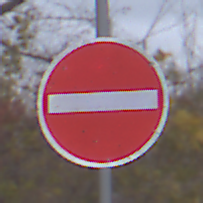
Verkehrszeichen: VerbotDerEinfahrt
Umgebung: Outdoor, Nature
Tageszeit: MorningAfternoon
Wetter: Overcast
Licht: Natural
Jahreszeit: NotSpecified
Kontrast: LowContrast